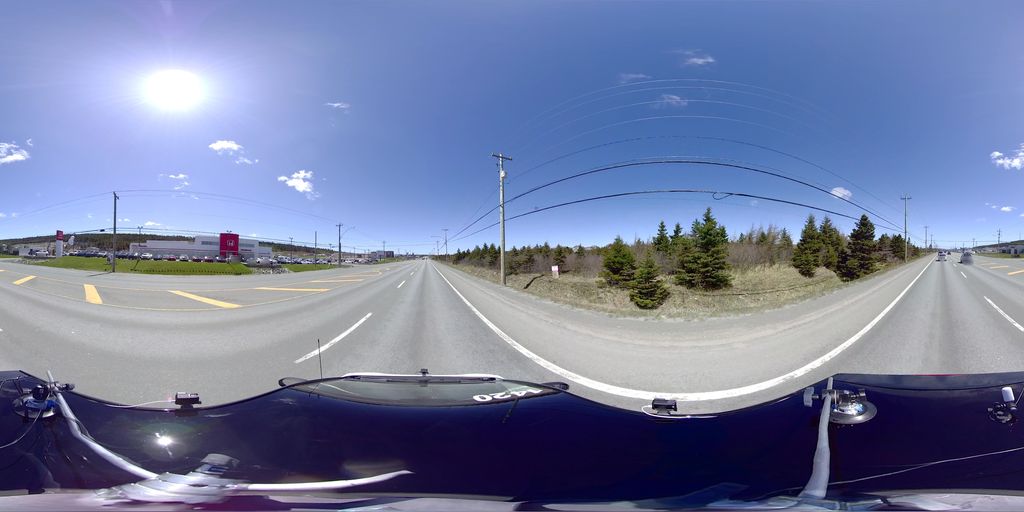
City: st_johns